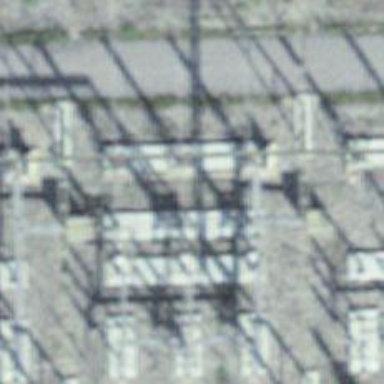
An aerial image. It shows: Three cables of power line.